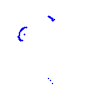
Particle: kaon